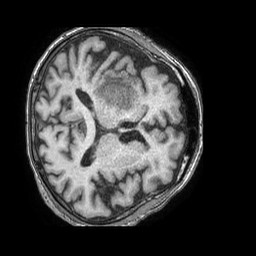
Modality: T1w
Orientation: axial
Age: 83
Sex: male
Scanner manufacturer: philips
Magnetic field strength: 1.5 T
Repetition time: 0.007583 s
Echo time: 0.003443 s